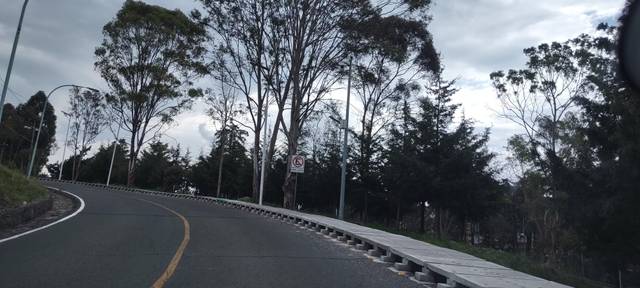
Region: Mexico
Coordinates: 19.288, -99.677